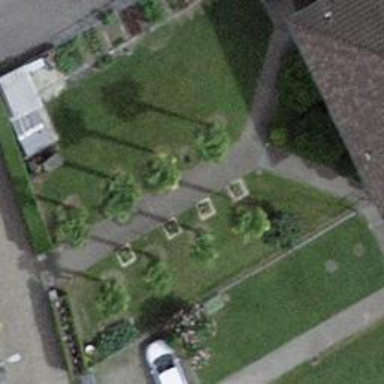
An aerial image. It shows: Evergreen tree with lush green leaves.